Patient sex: M
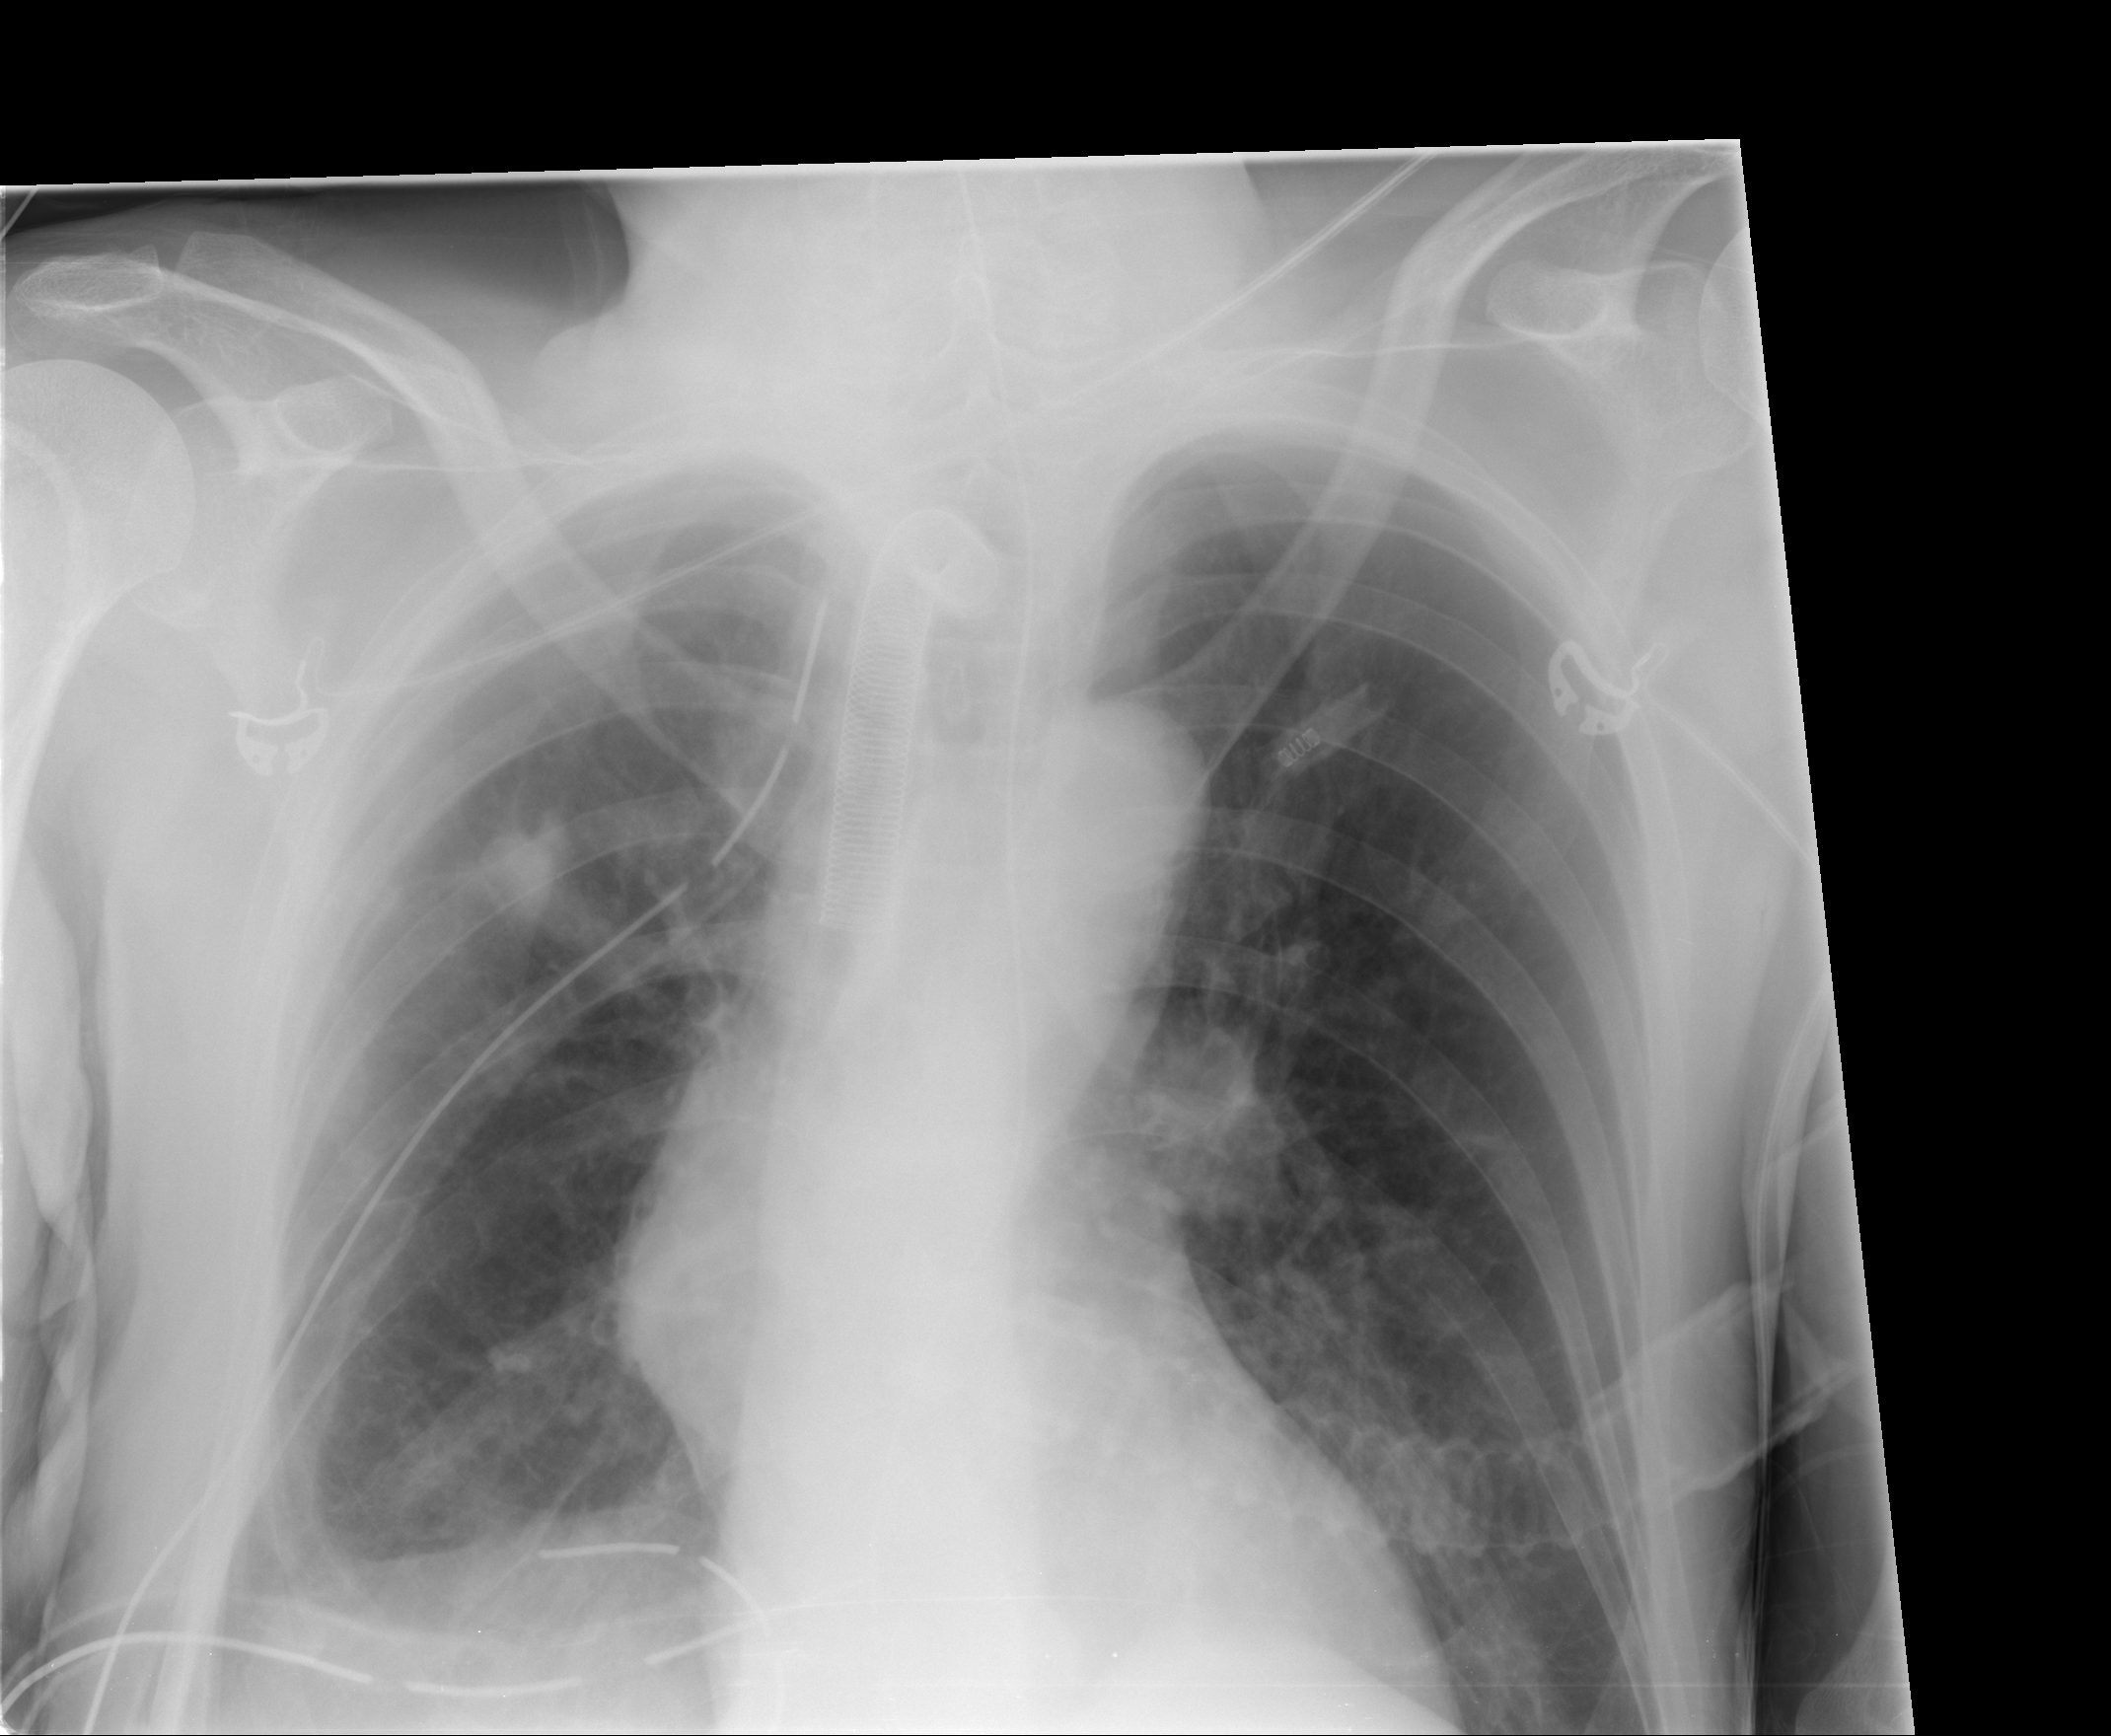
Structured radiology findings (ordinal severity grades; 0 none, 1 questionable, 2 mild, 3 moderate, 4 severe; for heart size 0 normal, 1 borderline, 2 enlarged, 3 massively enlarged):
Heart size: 0
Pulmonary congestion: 0
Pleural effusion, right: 0
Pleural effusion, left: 0
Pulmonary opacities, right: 0
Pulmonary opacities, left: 0
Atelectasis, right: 1
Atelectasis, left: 1